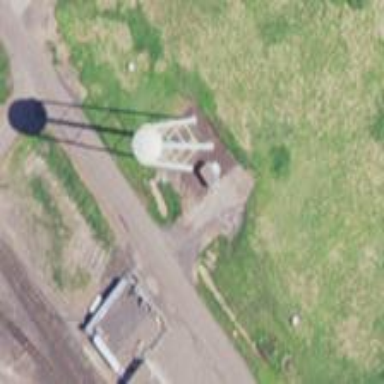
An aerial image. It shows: Water tower that is man-made.